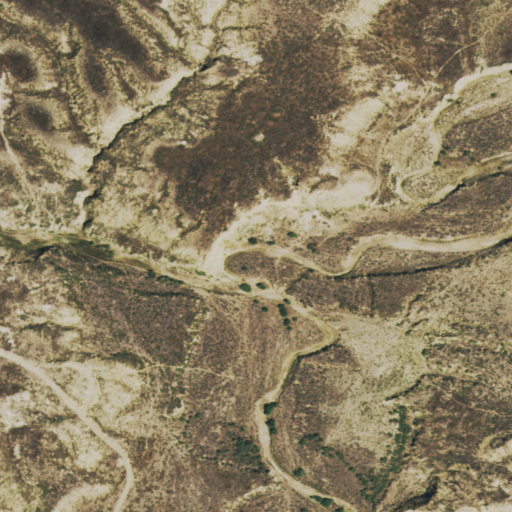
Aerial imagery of valley in Colorado named Sagebrush Draw containing shrub and grassland